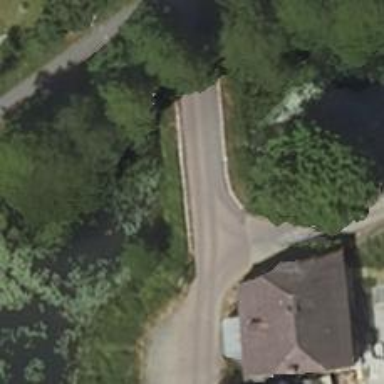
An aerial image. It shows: Residential road.